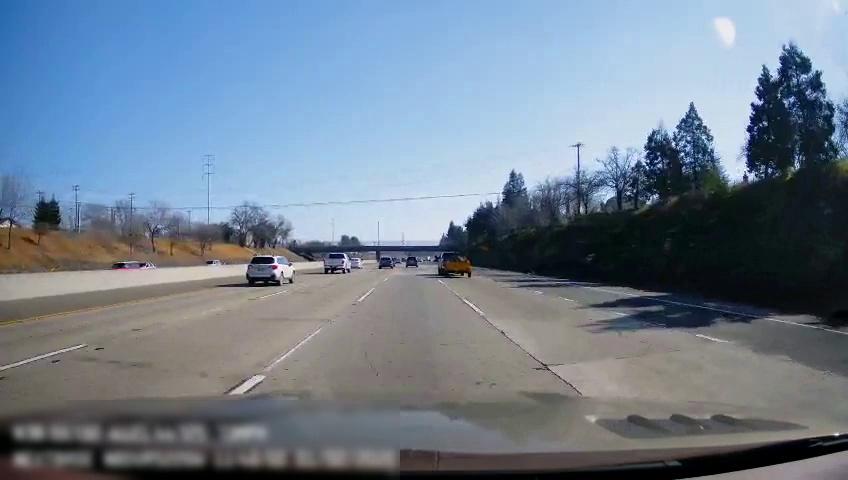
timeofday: Day
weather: Sunny
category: Drivable Space
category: Vehicles | SUV
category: Vehicles | Bus
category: Vehicles | Car
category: Vehicles | SUV
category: Vehicles | SUV
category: Vehicles | SUV
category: Vehicles | SUV
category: Vehicles | Other LV
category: Vehicles | Truck
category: Vehicles | Car
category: Lanes | Alternate Lane
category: Lanes | Alternate Lane
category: Lanes | Alternate Lane
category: Lanes | Alternate Lane
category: Lanes | Current Lane
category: Lanes | Alternate Lane